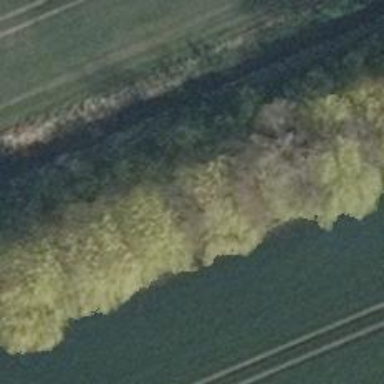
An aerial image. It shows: Row of deciduous broadleaved trees.